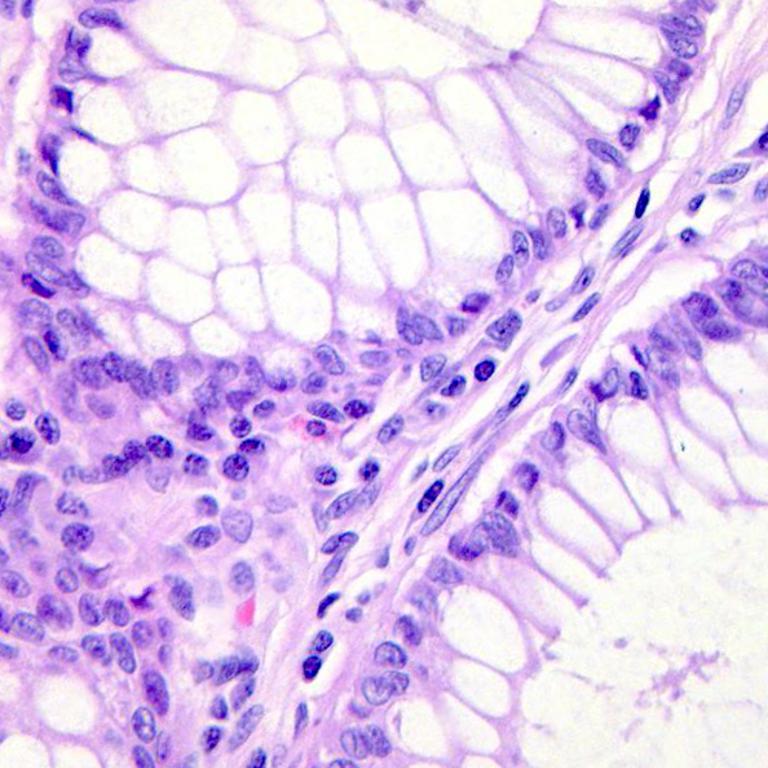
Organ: colon
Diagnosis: benign